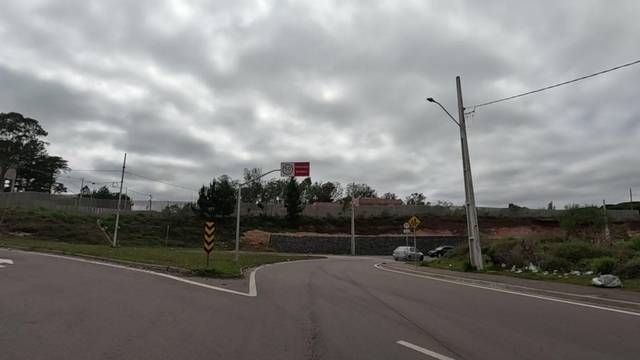
Region: Brazil
Coordinates: -25.501, -49.149